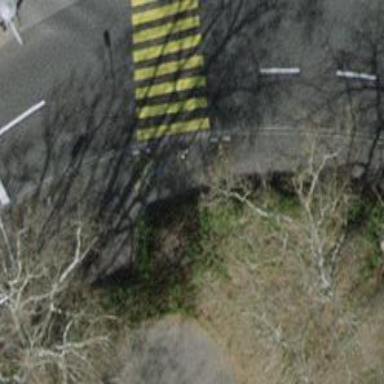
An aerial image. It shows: Kerb barrier.